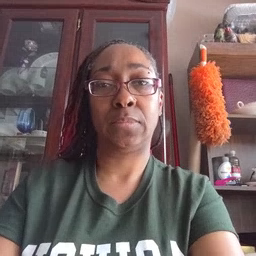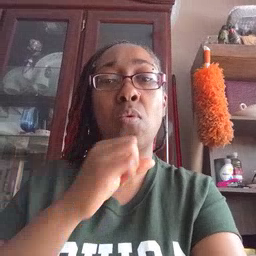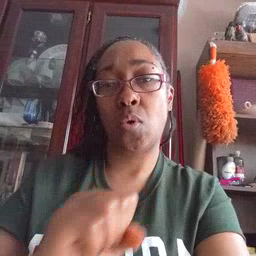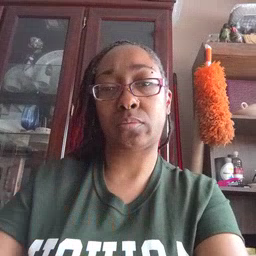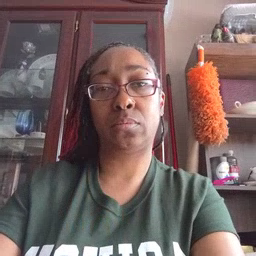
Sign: old